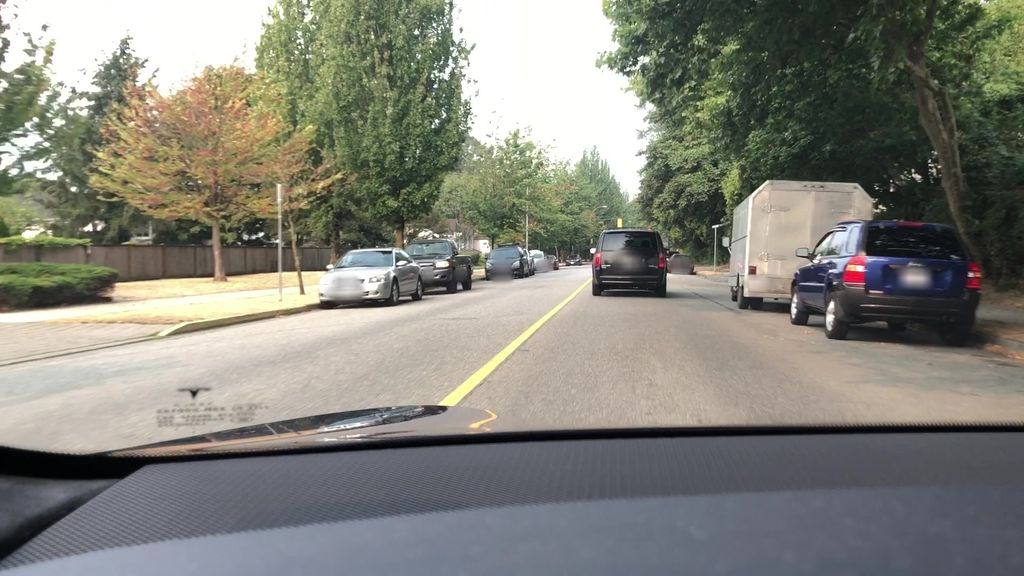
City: vancouver